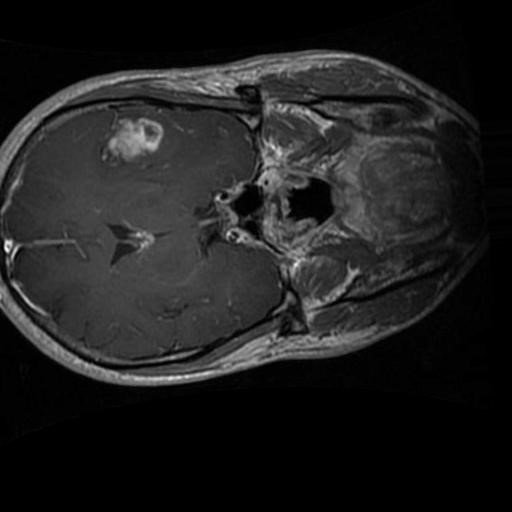
Label: brain_glioma